Aerial crown-view tile of a tropical tree (Barro Colorado Island, Panama), acquired 20241216:
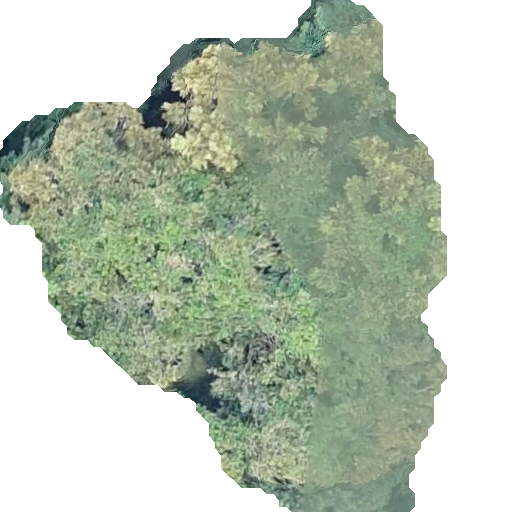
Species: Dipteryx oleifera
GBIF accepted scientific name: Dipteryx oleifera
Crown area: 221.459 m²